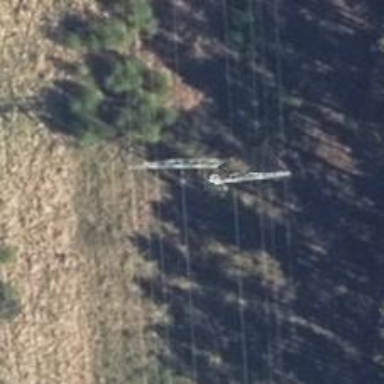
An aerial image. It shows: Power tower.